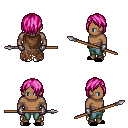
a pixel art fantasy rpg character, male body template, human, dark skin, brown tattered cape, teal pants, pink bangs hairstyle, metal gloves, black slippers, spear, four views (front, back, left, right), 2x2 character sprite sheet, small pixel art, hard edges, no anti-aliasing